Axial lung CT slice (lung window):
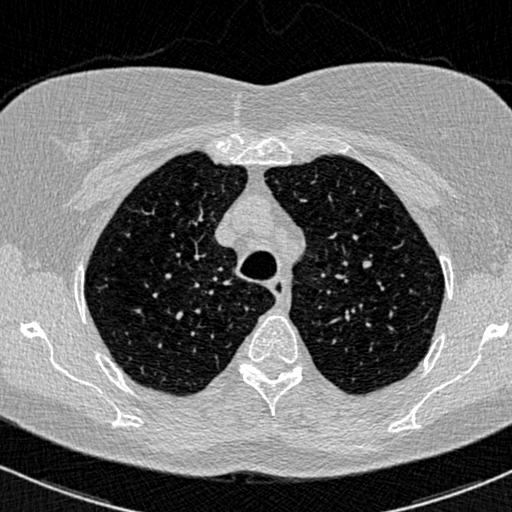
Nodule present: yes
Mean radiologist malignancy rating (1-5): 2.75